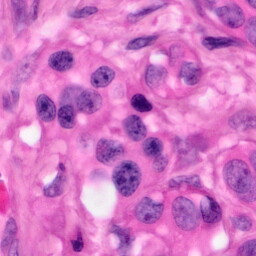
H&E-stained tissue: Pancreatic